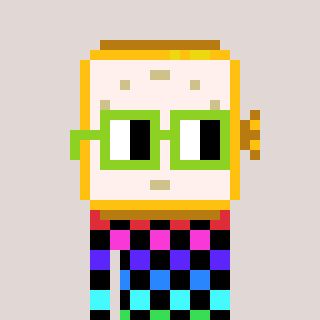
a pixel art character with square light green glasses, a watch-shaped head and a bege-colored body on a warm background